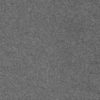
Label: dusty